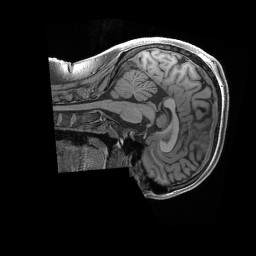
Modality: T1w
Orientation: sagittal
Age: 21
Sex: male
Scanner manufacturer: siemens
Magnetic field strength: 3 T
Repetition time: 2.4 s
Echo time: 0.00228 s